Field crop: maize
Growth stage: 2
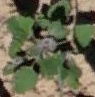
Species: chenopodium